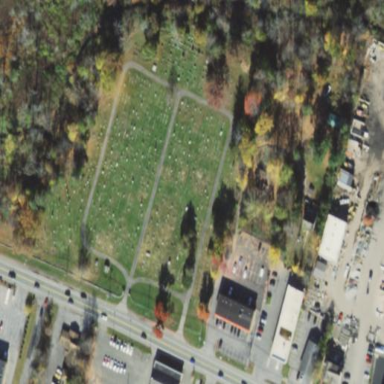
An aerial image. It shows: Cemetery.